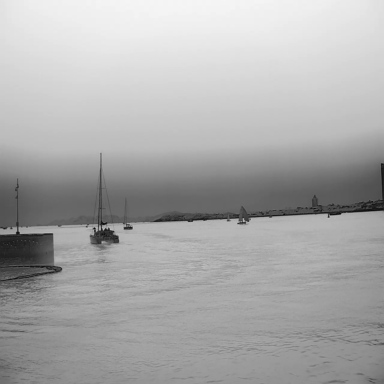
There are seven sailboats in the infrared image.